Question: I have two data sets and I want to map the second data set to the first one:
'''
n <- c(2, 3, 5,6,7,8)
s <- c("aa", "bb", "cc","aa", "bb", "cc")
b <- c(TRUE, FALSE, TRUE, FALSE, TRUE, FALSE)
df <- data.table(n, s, b)
rs <- c("aa", "bb", "cc")
replace1 <- c("Product 1", "Product 2", "Product 3")
replace2 <- c("Customer 1", "Customer 2", "Customer 3")
df.replace <- data.table(rs, replace1, replace2)
'''
So Basically if in 'df' is an 'aa', I want to add a column with 'Product 1' and 'Customer 1'.
Furthermore, I am also using the 'data.table' package for speed, because my files are greater than 2 GB each. Either the mapping files and also the file that I have to map the values to.
Any recommendations how to implement this in R?
My desired output:

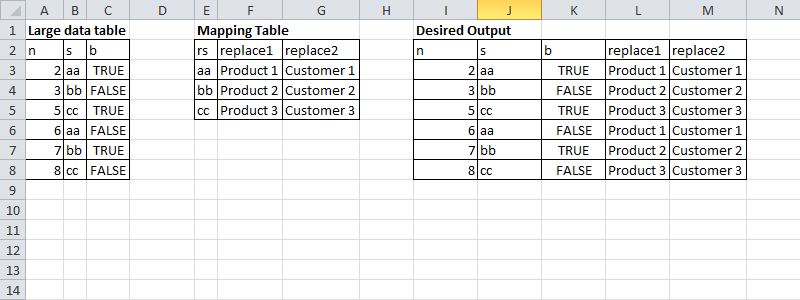
Answer: You just need to use 'data.table's binary join to do a
'''
setkey(df, s) # key 'df' by 's'
(Res <- df[df.replace]) # Perform the binary join
# n s b replace1 replace2
# 1: 2 aa TRUE Product 1 Customer 1
# 2: 6 aa FALSE Product 1 Customer 1
# 3: 3 bb FALSE Product 2 Customer 2
# 4: 7 bb TRUE Product 2 Customer 2
# 5: 5 cc TRUE Product 3 Customer 3
# 6: 8 cc FALSE Product 3 Customer 3
'''
---
Or (per your comment) you can also do a with binary join
'''
setkey(df.replace, rs) # key 'df.replace' by 'rs'
setkey(df, s) # key 'df' by 's'
(Res <- df.replace[df])
# rs replace1 replace2 n b
# 1: aa Product 1 Customer 1 2 TRUE
# 2: aa Product 1 Customer 1 6 FALSE
# 3: bb Product 2 Customer 2 3 FALSE
# 4: bb Product 2 Customer 2 7 TRUE
# 5: cc Product 3 Customer 3 5 TRUE
# 6: cc Product 3 Customer 3 8 FALSE
'''
With this join, if you have values in 'df.replace' that don't match, it won't remove the rows from 'df' and assign 'NA's to the relevant columns
---
Even better option (if you don't have too many columns in 'df.replace') is to assign these values by reference to 'df'. This way, you won't need to save the results anywhere, and 'df' would be updated by itself.
'''
setkey(df, s) # key 'df' by 's'
df[df.replace,
':='(replace1 = replace1,
replace2 = replace2)
] # Perform the binary join and save results in 'df'
'''